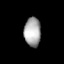
Tissue: lung
Cell type: Epithelial cells
Senescence score: 0.1673
Nuclear area (px): 471
Mean DAPI intensity: 168.958